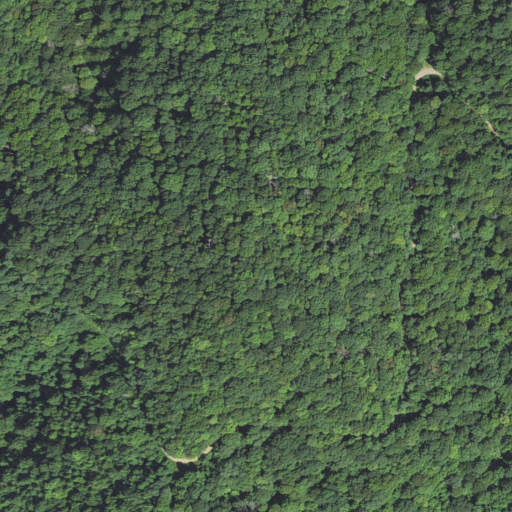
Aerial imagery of mountain in North Carolina named Old Mattie Top containing deciduous forest and mixed forest